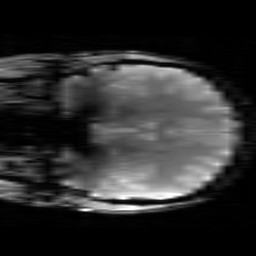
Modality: T2starw
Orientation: coronal
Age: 21
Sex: female
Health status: healthy
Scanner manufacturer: siemens
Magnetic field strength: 3 T
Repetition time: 0.7 s
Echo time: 0.02 s